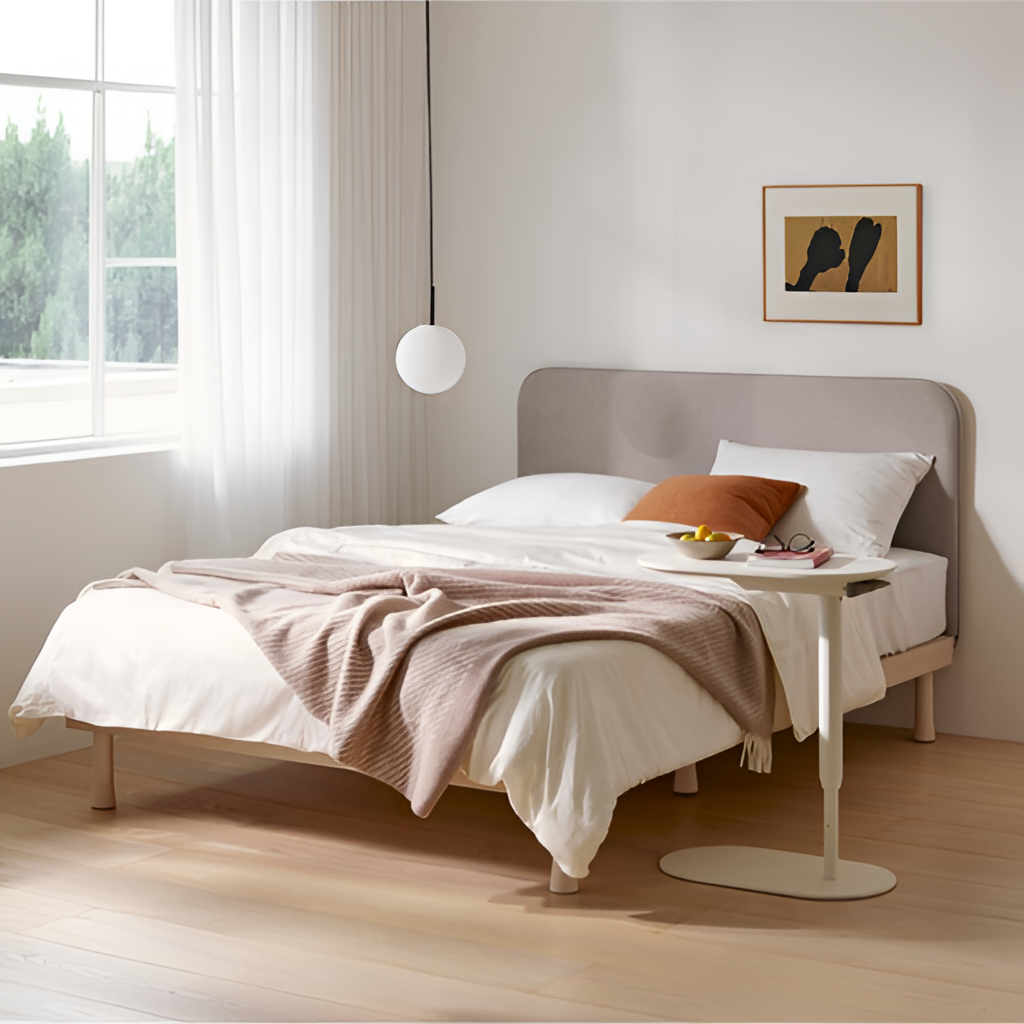
bedroom, fabric bed, beige wood flooring, with plank pattern, paint wallpaper, with solid pattern, contemporary